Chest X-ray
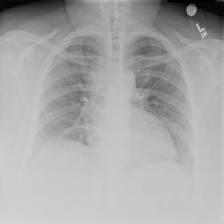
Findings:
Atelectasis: negative
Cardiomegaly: positive
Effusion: negative
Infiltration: negative
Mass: negative
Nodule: negative
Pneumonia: negative
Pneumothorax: negative
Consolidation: negative
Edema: negative
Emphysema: negative
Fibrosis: negative
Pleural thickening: negative
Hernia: negative